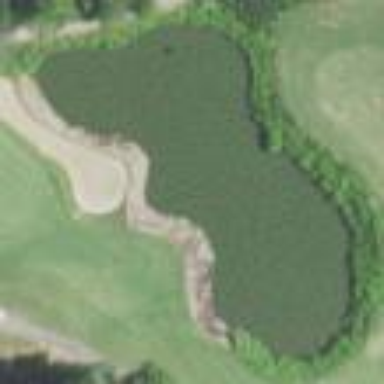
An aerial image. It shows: Water hazard on golf course. The hazard is natural water feature.